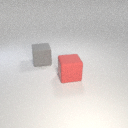
large gray rubber cube to the left of large red rubber cube